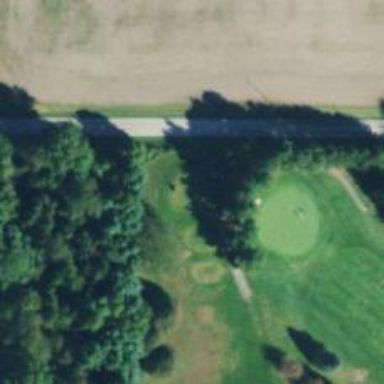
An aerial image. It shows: Grassy area designated as golf tee.